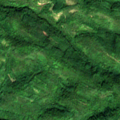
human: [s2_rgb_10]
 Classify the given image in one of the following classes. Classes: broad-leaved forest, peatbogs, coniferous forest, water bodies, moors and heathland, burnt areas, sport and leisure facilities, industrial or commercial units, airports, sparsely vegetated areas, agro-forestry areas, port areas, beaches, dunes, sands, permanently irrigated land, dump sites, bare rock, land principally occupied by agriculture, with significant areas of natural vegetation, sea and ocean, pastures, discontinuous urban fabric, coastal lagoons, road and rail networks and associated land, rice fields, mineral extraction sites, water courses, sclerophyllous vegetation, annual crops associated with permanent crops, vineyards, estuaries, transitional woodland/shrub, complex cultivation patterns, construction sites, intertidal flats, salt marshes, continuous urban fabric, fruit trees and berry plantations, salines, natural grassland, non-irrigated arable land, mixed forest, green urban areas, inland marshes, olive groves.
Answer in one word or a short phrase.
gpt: land principally occupied by agriculture, with significant areas of natural vegetation, broad-leaved forest, transitional woodland/shrub